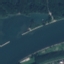
Label: River